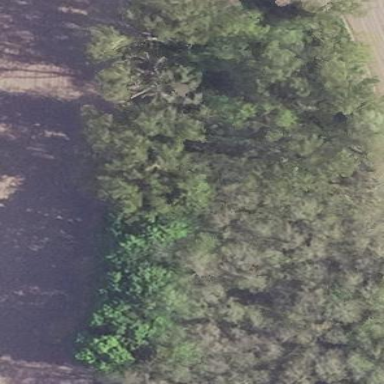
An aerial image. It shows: Forest area.